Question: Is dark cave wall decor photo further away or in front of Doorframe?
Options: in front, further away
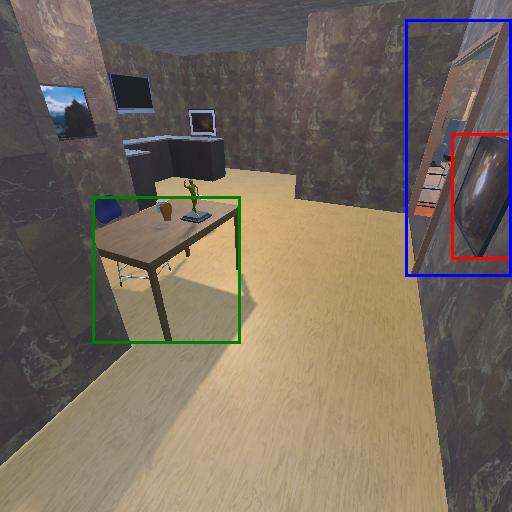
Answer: in front